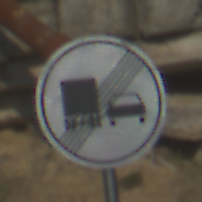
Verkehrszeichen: EndeUeberholverbotKraftfahrzeuge
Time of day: MorningAfternoon
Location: Outdoor (Suburban)
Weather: Clear
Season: NotSpecified
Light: Natural